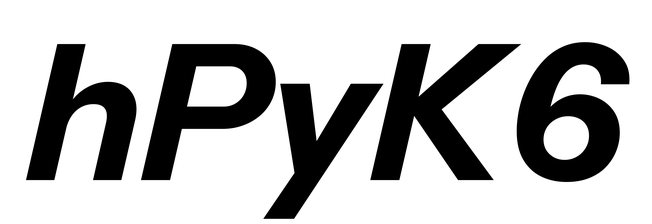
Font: InstrumentSans-Italic_Bold_Italic